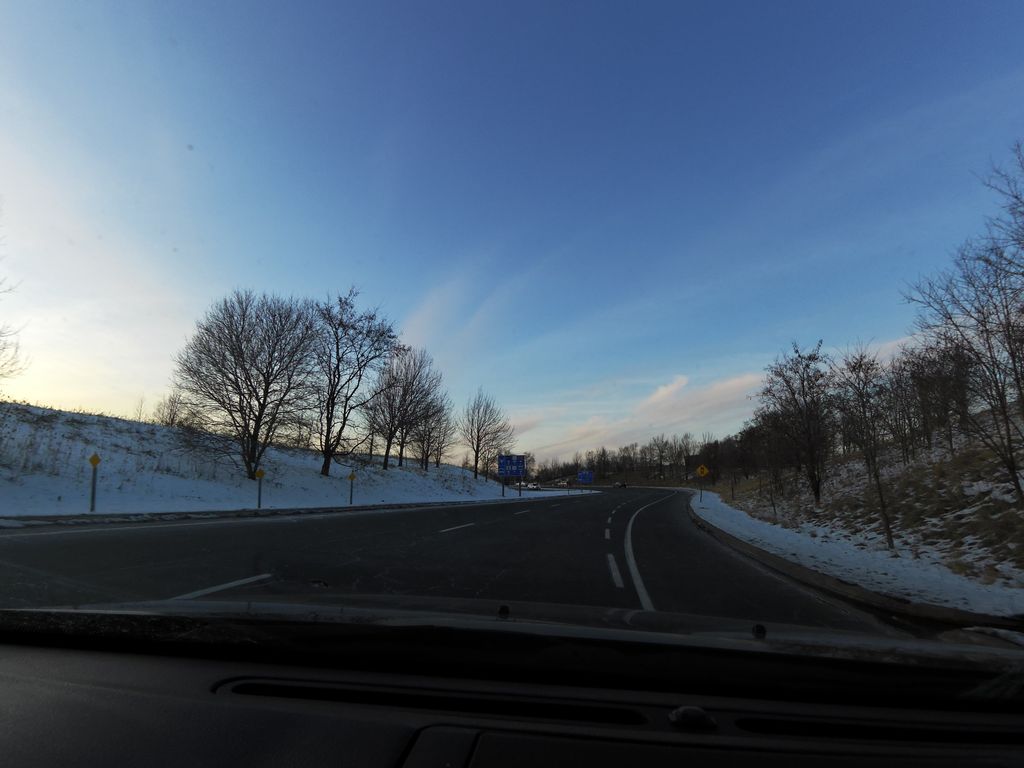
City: hamilton